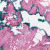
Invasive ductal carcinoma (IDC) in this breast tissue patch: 0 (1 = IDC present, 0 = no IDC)